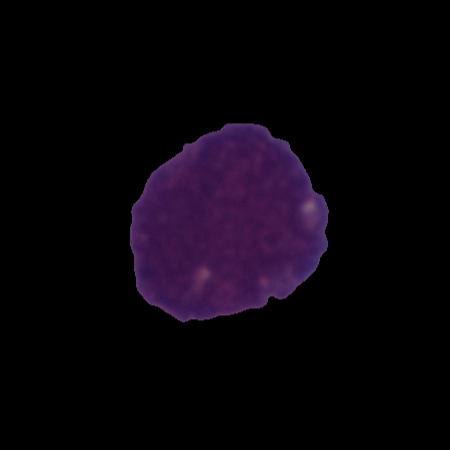
Label: cancer